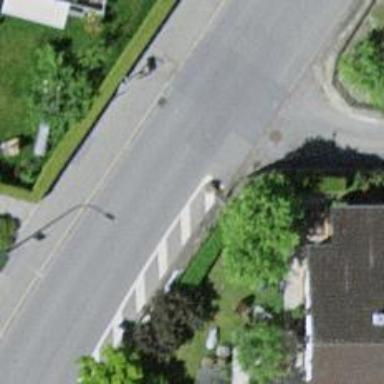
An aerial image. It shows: Asphalt road in residential area.